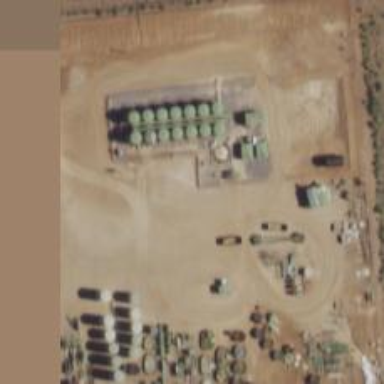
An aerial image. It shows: Storage tank that is man-made.